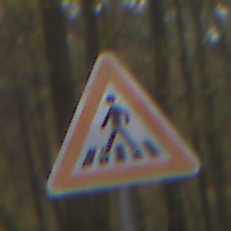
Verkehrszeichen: FussgaengerueberwegRechts
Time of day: MorningAfternoon
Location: Outdoor (Nature)
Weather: Overcast
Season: Autumn
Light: Natural